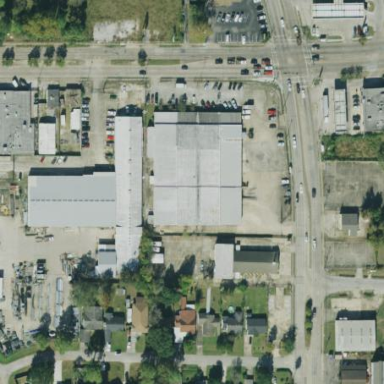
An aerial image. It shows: Commercial building with gabled roof.